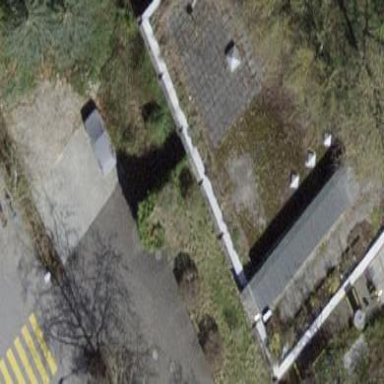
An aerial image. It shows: Flat-roofed building.